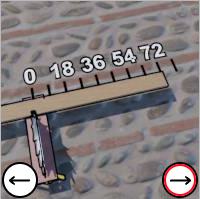
Task: length
Answer: 72
First scale value: 18.0